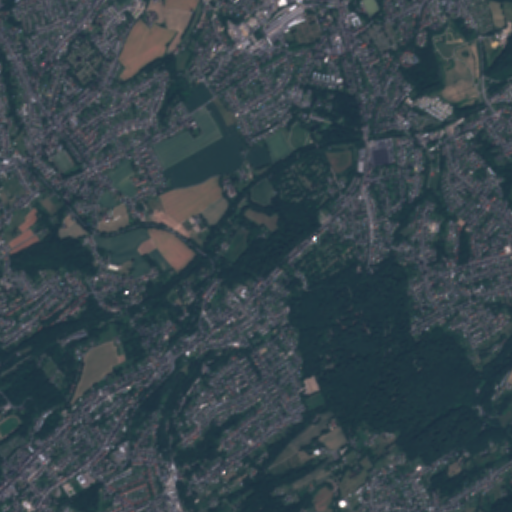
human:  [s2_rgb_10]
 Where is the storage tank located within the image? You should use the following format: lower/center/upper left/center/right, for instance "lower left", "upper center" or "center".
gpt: The storage tank is located in the upper center of the image.
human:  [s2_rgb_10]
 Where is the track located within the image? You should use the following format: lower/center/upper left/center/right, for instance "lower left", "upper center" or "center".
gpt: The track is located in the lower left of the image.
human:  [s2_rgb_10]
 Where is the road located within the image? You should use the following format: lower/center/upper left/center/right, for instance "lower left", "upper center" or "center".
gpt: There is no road in the image.